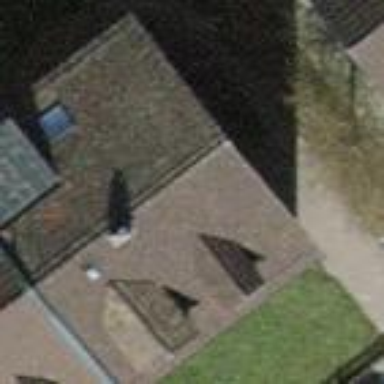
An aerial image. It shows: Gabled roof tile building made up of apartments.